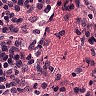
Metastatic tissue present: no